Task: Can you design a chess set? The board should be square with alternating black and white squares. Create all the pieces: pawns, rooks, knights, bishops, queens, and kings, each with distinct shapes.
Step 1211:
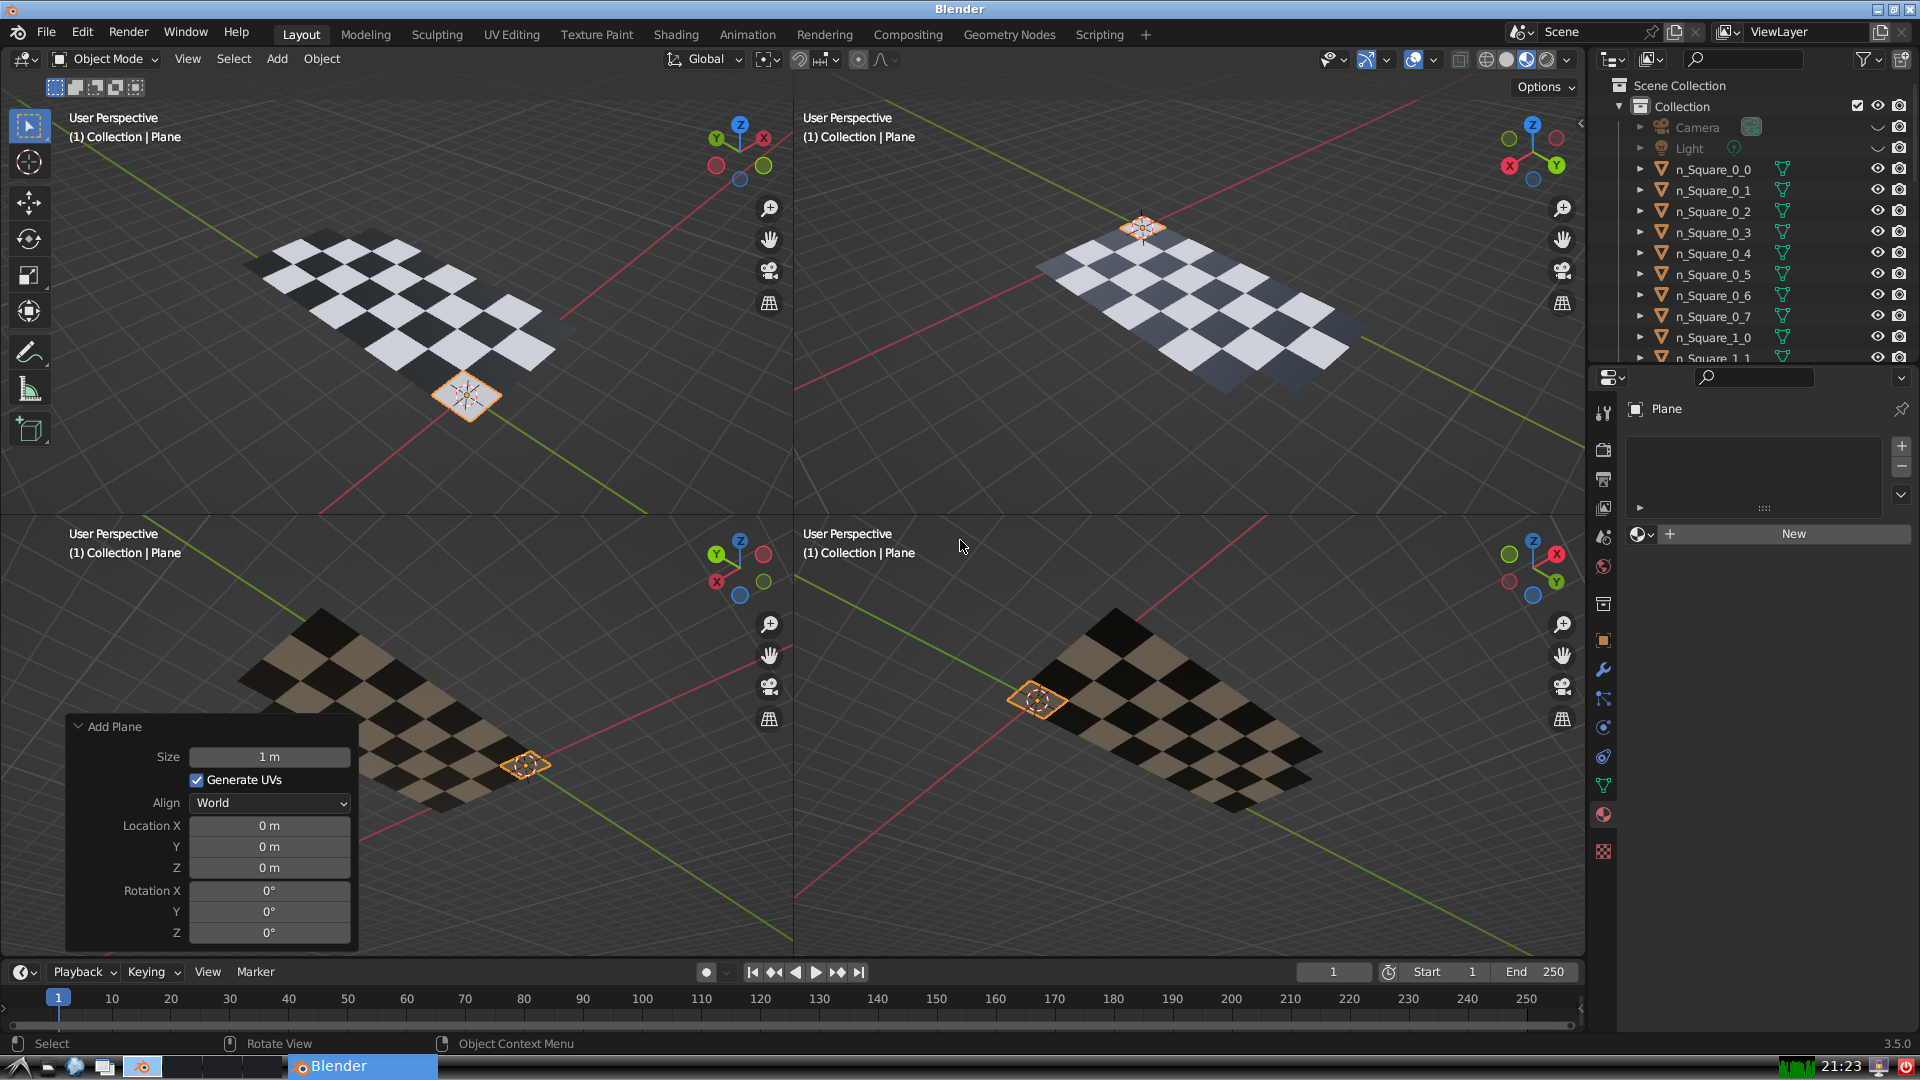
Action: {"mouse_move": [270, 826]}